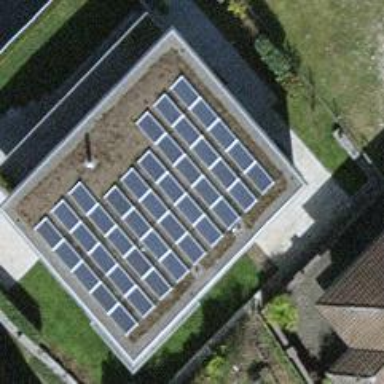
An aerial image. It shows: Solar power generator.